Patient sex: M
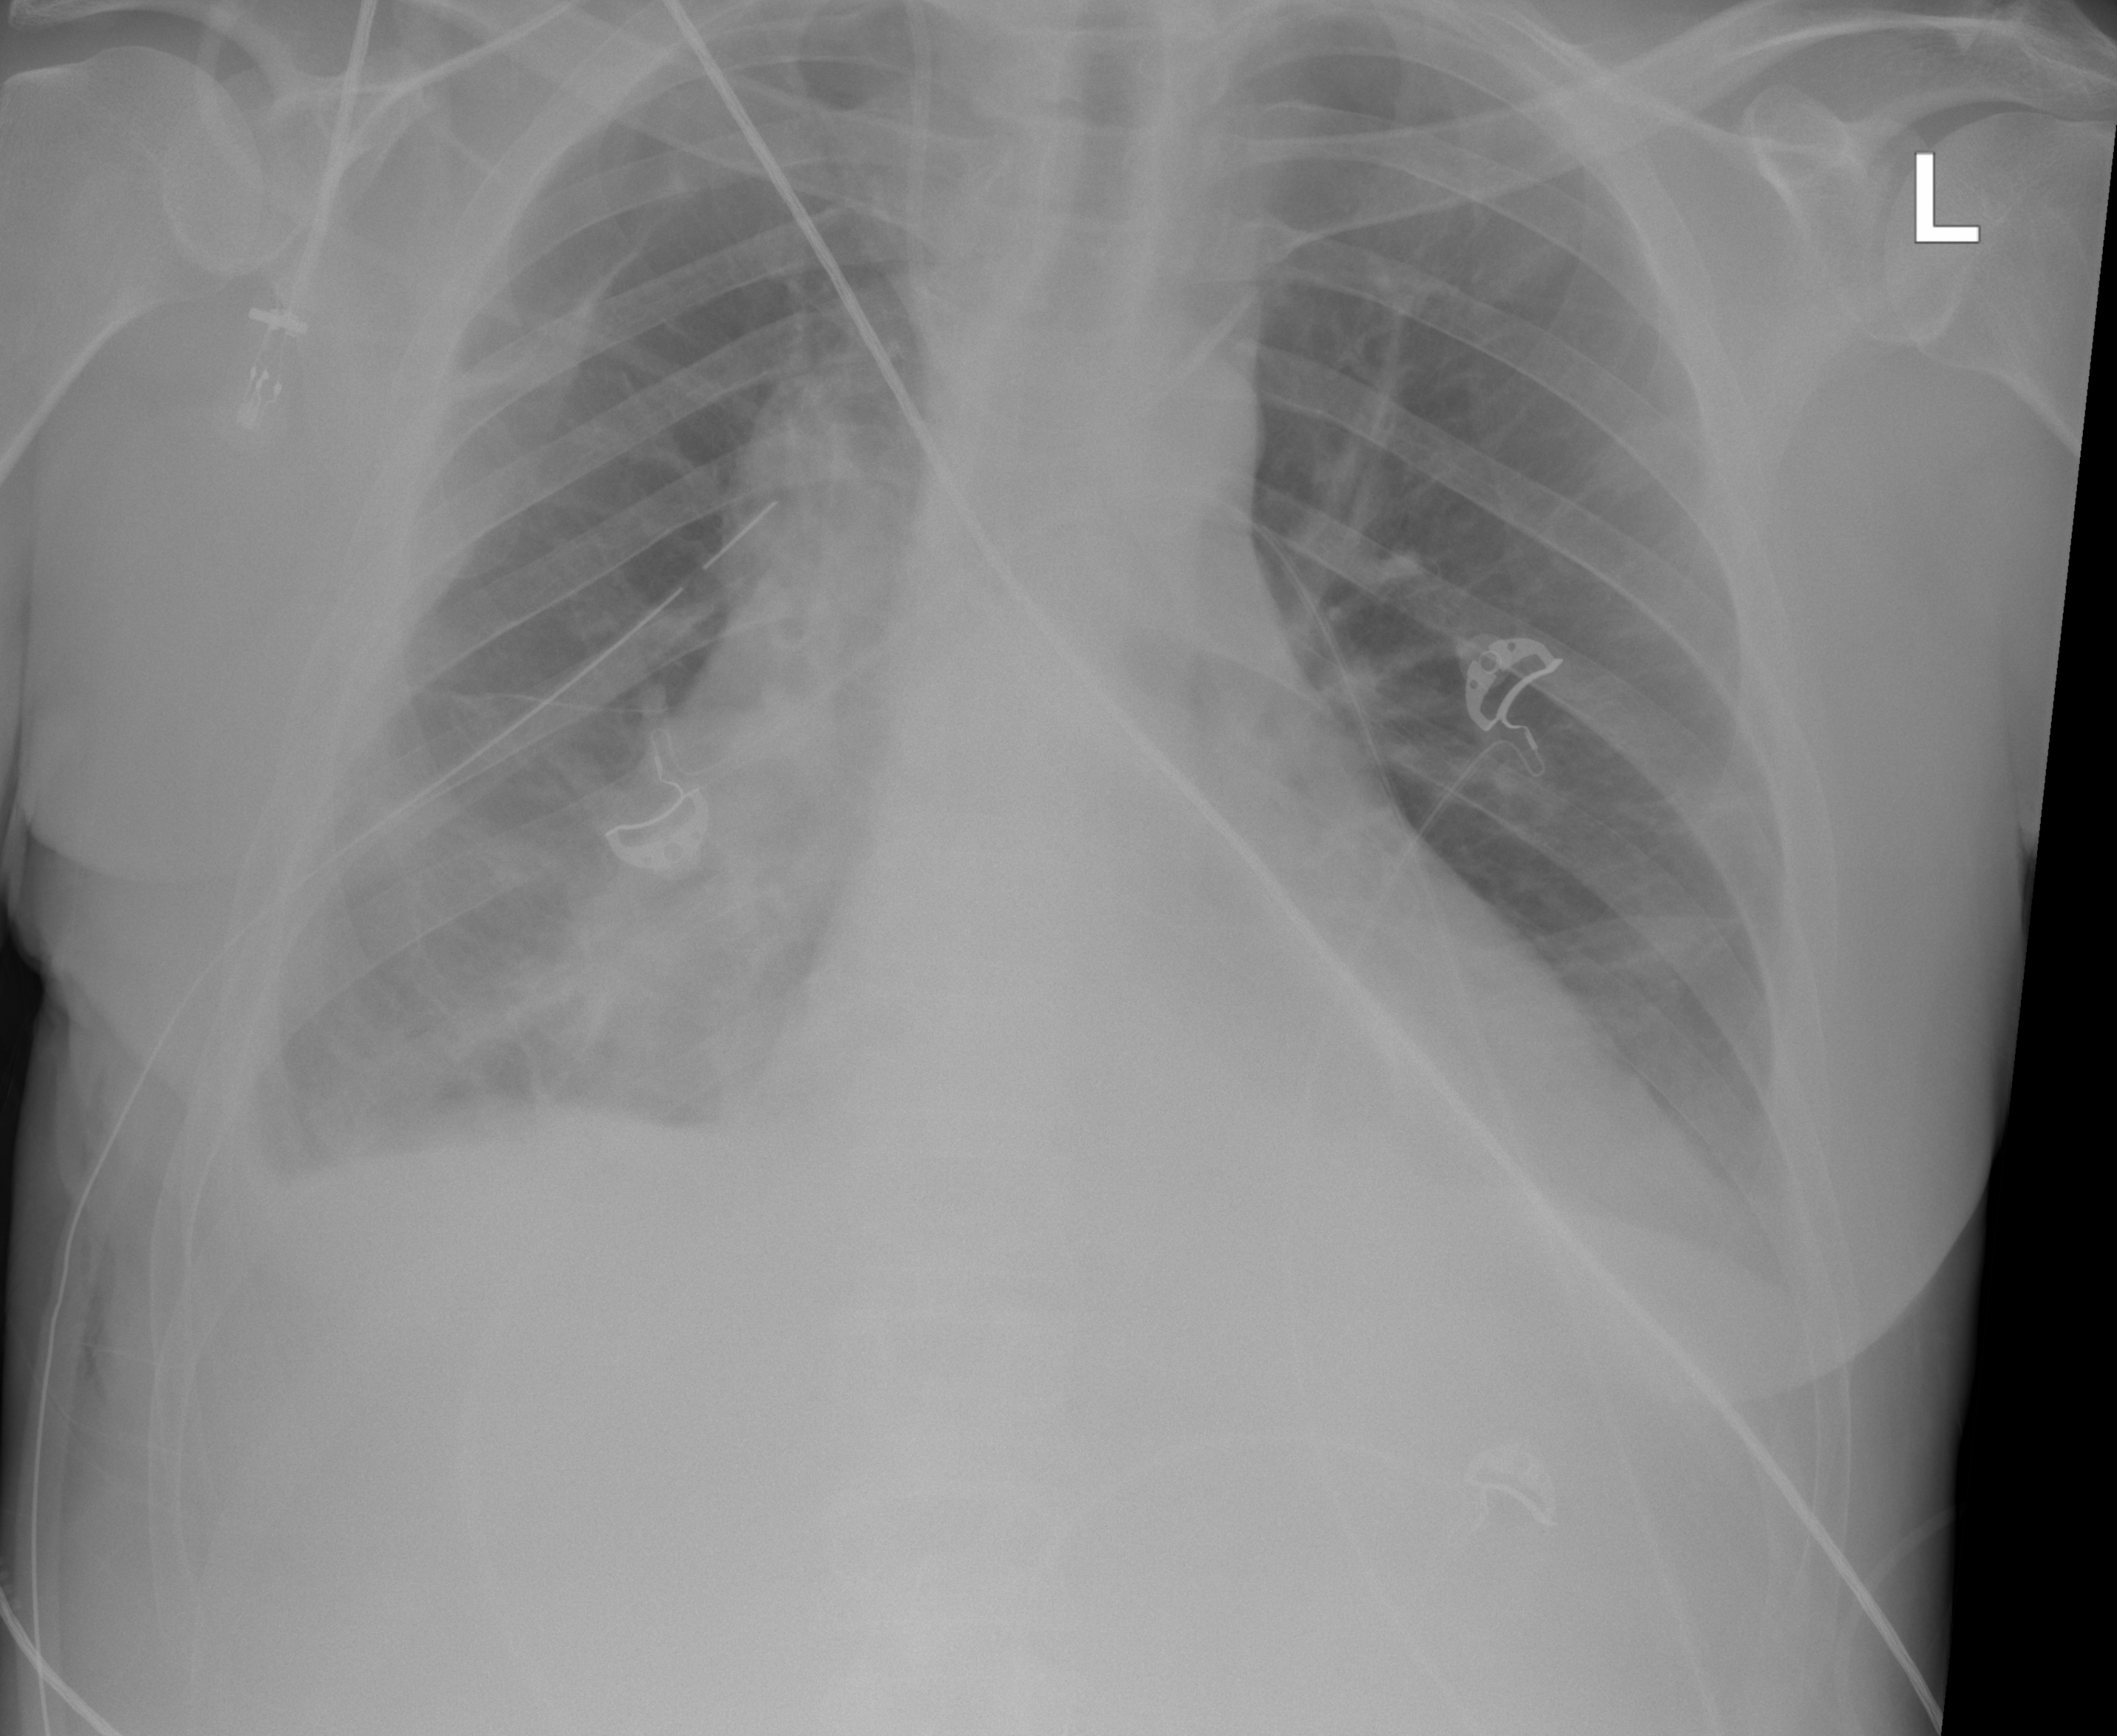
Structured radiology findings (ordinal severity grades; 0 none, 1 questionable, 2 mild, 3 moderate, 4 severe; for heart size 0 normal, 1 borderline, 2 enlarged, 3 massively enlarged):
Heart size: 0
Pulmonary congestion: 0
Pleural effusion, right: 2
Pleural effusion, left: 0
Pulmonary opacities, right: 2
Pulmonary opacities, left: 0
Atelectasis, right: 2
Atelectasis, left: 2